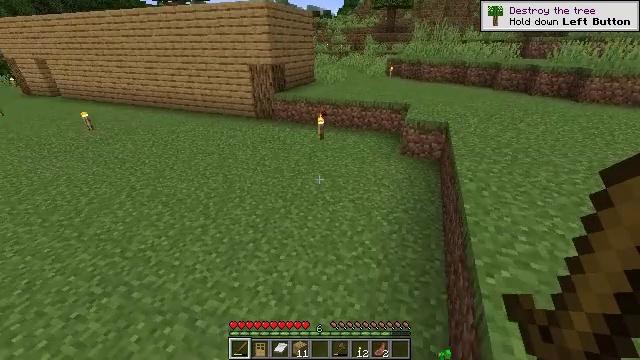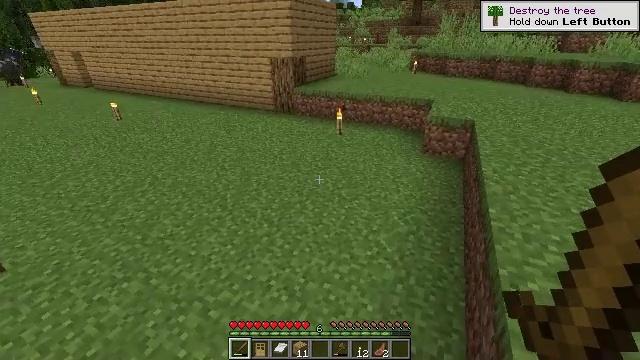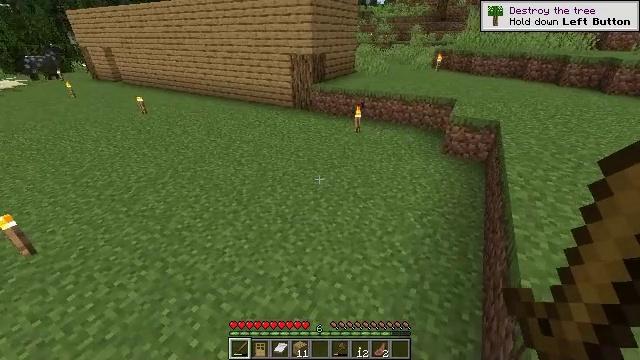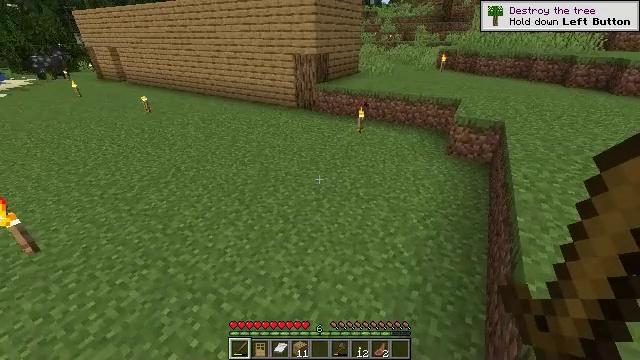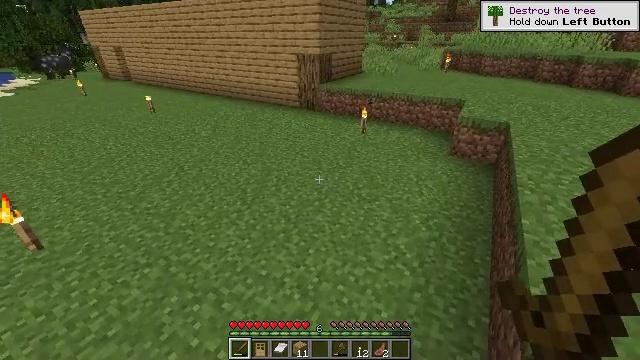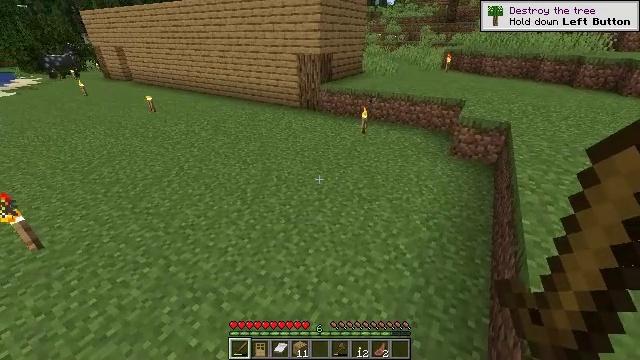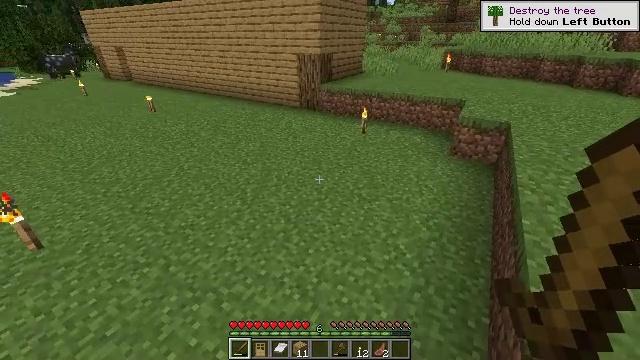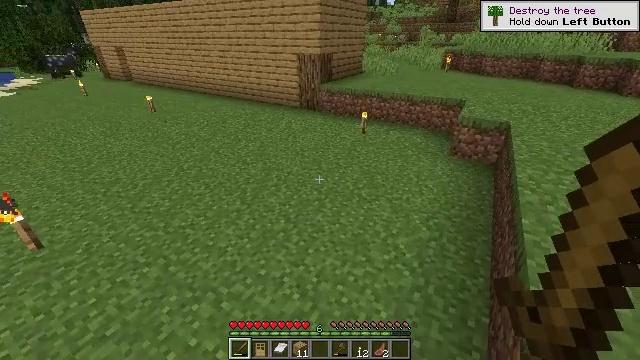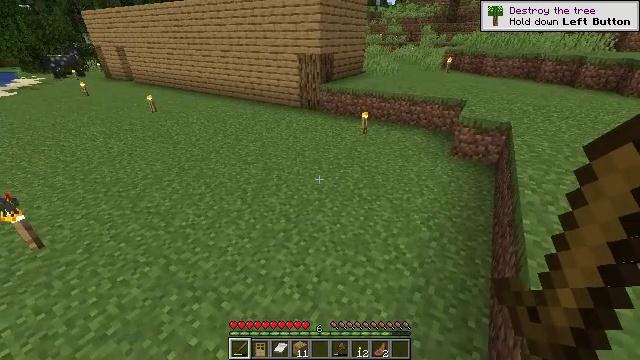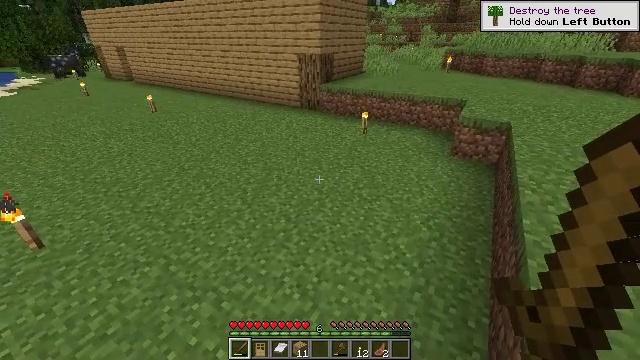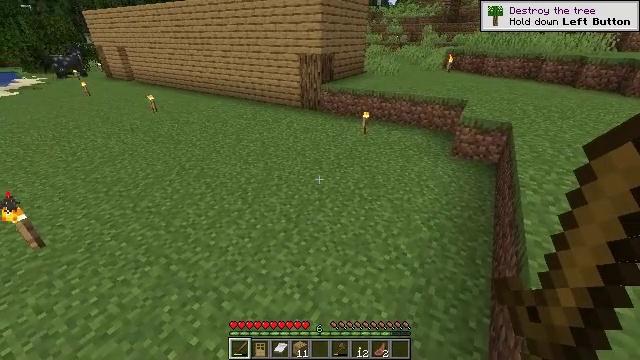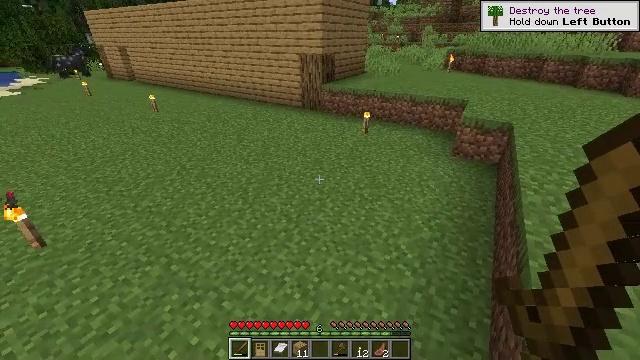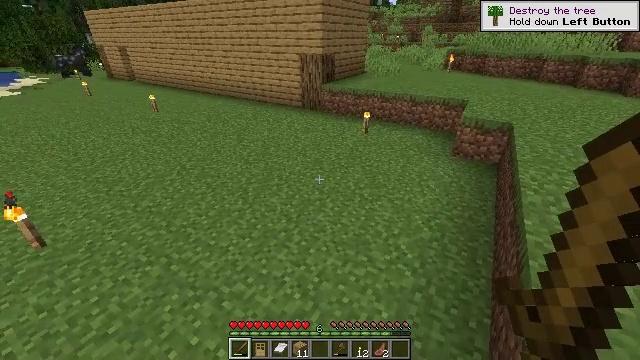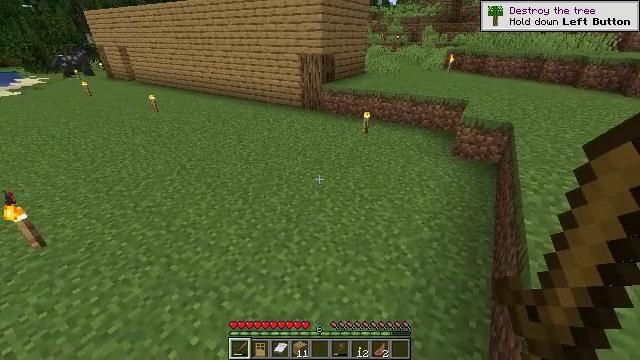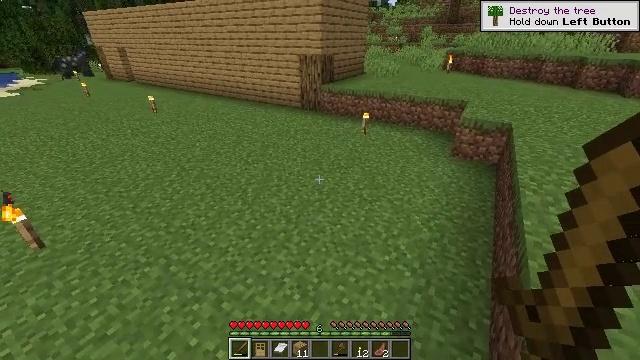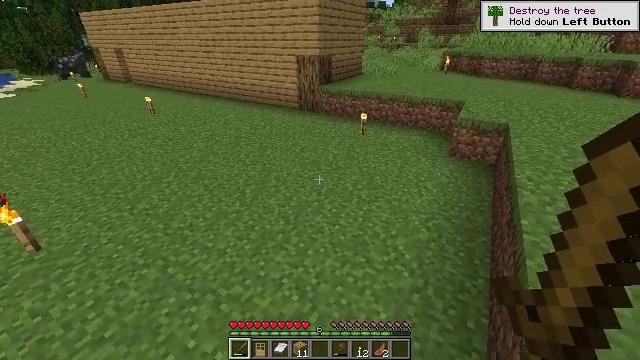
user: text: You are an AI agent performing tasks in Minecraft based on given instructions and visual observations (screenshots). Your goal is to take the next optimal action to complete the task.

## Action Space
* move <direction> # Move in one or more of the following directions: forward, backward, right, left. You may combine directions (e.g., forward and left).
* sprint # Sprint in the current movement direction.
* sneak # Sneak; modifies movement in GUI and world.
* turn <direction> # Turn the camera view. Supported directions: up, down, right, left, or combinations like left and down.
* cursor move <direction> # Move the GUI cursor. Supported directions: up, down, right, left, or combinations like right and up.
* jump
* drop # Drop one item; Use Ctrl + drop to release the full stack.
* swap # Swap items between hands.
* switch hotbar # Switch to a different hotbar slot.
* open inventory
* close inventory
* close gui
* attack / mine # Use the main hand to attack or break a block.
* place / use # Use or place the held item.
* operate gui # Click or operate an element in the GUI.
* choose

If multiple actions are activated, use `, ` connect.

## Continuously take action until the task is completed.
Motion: motion action
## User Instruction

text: Harvest grass block to clear the area.
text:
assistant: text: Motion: turn left and down
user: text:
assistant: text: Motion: turn left
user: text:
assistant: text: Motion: no_op
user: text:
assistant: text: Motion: no_op
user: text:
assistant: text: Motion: no_op
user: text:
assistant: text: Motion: no_op
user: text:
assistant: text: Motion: no_op
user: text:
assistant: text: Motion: no_op
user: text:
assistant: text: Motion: no_op
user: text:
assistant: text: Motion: no_op
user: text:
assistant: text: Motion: no_op
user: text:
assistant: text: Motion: no_op
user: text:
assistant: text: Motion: no_op
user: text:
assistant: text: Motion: no_op
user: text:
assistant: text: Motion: no_op
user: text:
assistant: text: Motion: turn right
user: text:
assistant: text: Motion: turn right
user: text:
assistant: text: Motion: turn right
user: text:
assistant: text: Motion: turn right
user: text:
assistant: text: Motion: turn right
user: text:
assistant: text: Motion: turn right
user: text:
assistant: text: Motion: turn right
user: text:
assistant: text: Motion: no_op
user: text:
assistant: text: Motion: no_op
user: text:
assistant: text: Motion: turn right and up
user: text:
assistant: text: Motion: turn right
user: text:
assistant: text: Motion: no_op
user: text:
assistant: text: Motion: move forward
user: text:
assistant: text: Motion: move forward
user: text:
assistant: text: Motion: move forward